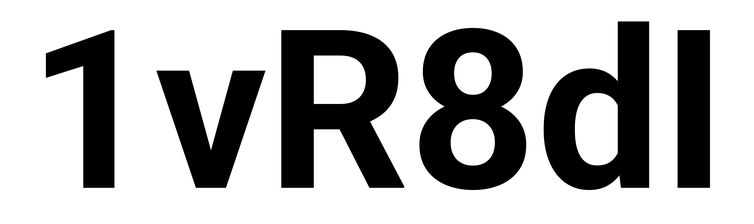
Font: Roboto_Bold